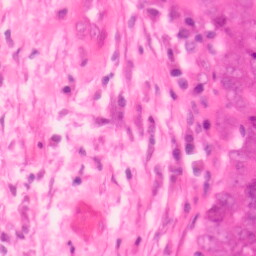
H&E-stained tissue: Colon